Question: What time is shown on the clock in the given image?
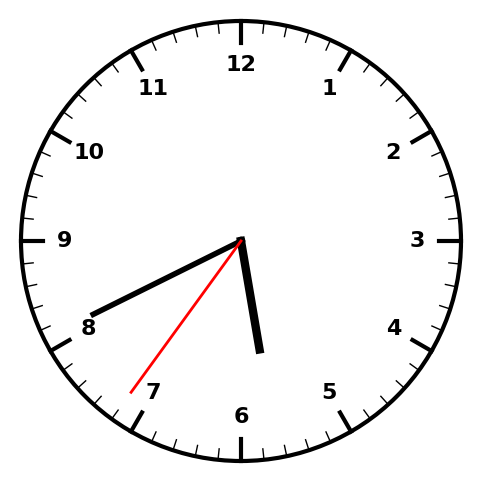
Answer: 05:40:36